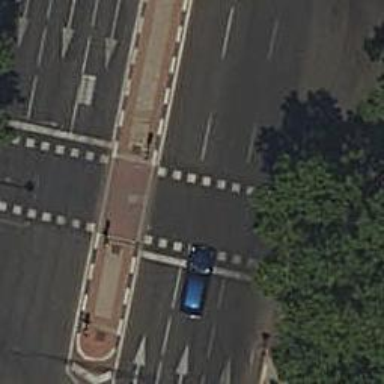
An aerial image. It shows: Zebra crossing with traffic signals. The crossing is marked by traffic lights.